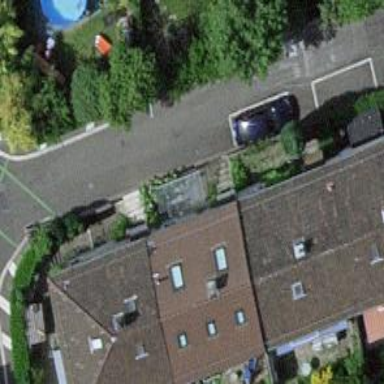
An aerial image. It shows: Terrace building.